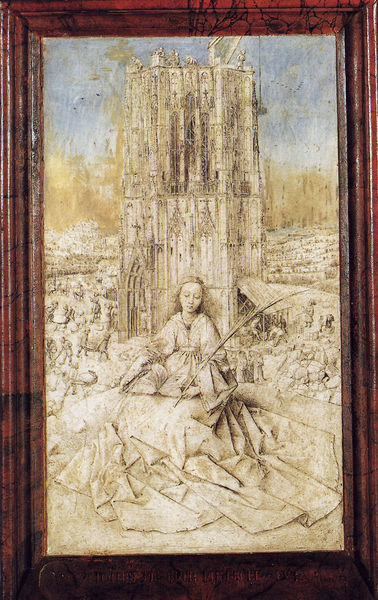
Titel: Hl. Barbara
Künstler: Jan van Eyck
Institution: Antwerpen, Koninklijk Museum voor Schone
Schlagwörter: blau, feder, gemälde, himmel, mann, menschen, ocker, stadt, braun, frau, holz, männer, zeichnung, dach, gebäude, rot, beige, mensch, rahmen, bild, ast, vögel, kirche, gewand, mantel, gotik, stock, turm, engel, schrift, stab, ähre, palmwedel, buch, burg, dom, zweig, angel, kathedrale, palmzweig, spitzbogen, schreiben, ehre, gothik, maria, vordach, bau, babel, baustelle, zeichung, bauarbeiten, zeichnug, turmbau, sandig, sacral, sepa, notre dam